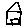
Label: house